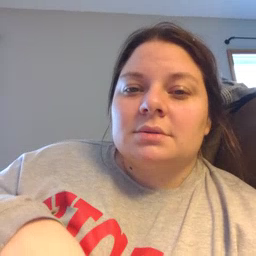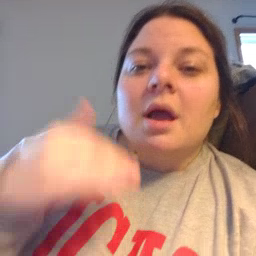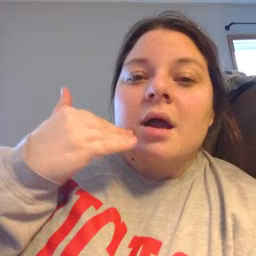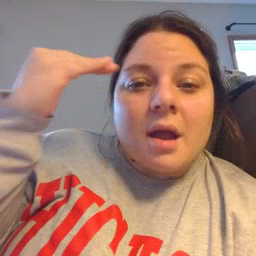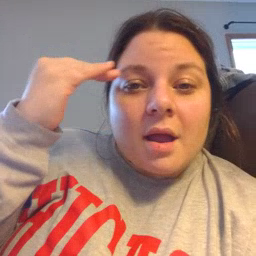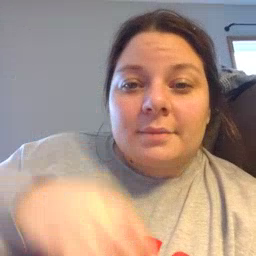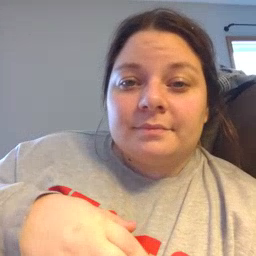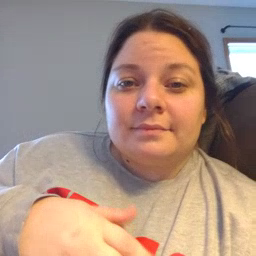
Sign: head